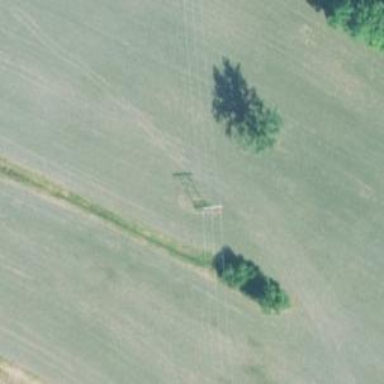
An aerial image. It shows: Power tower.